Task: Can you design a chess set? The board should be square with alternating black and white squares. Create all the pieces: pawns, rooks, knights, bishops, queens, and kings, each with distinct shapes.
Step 1219:
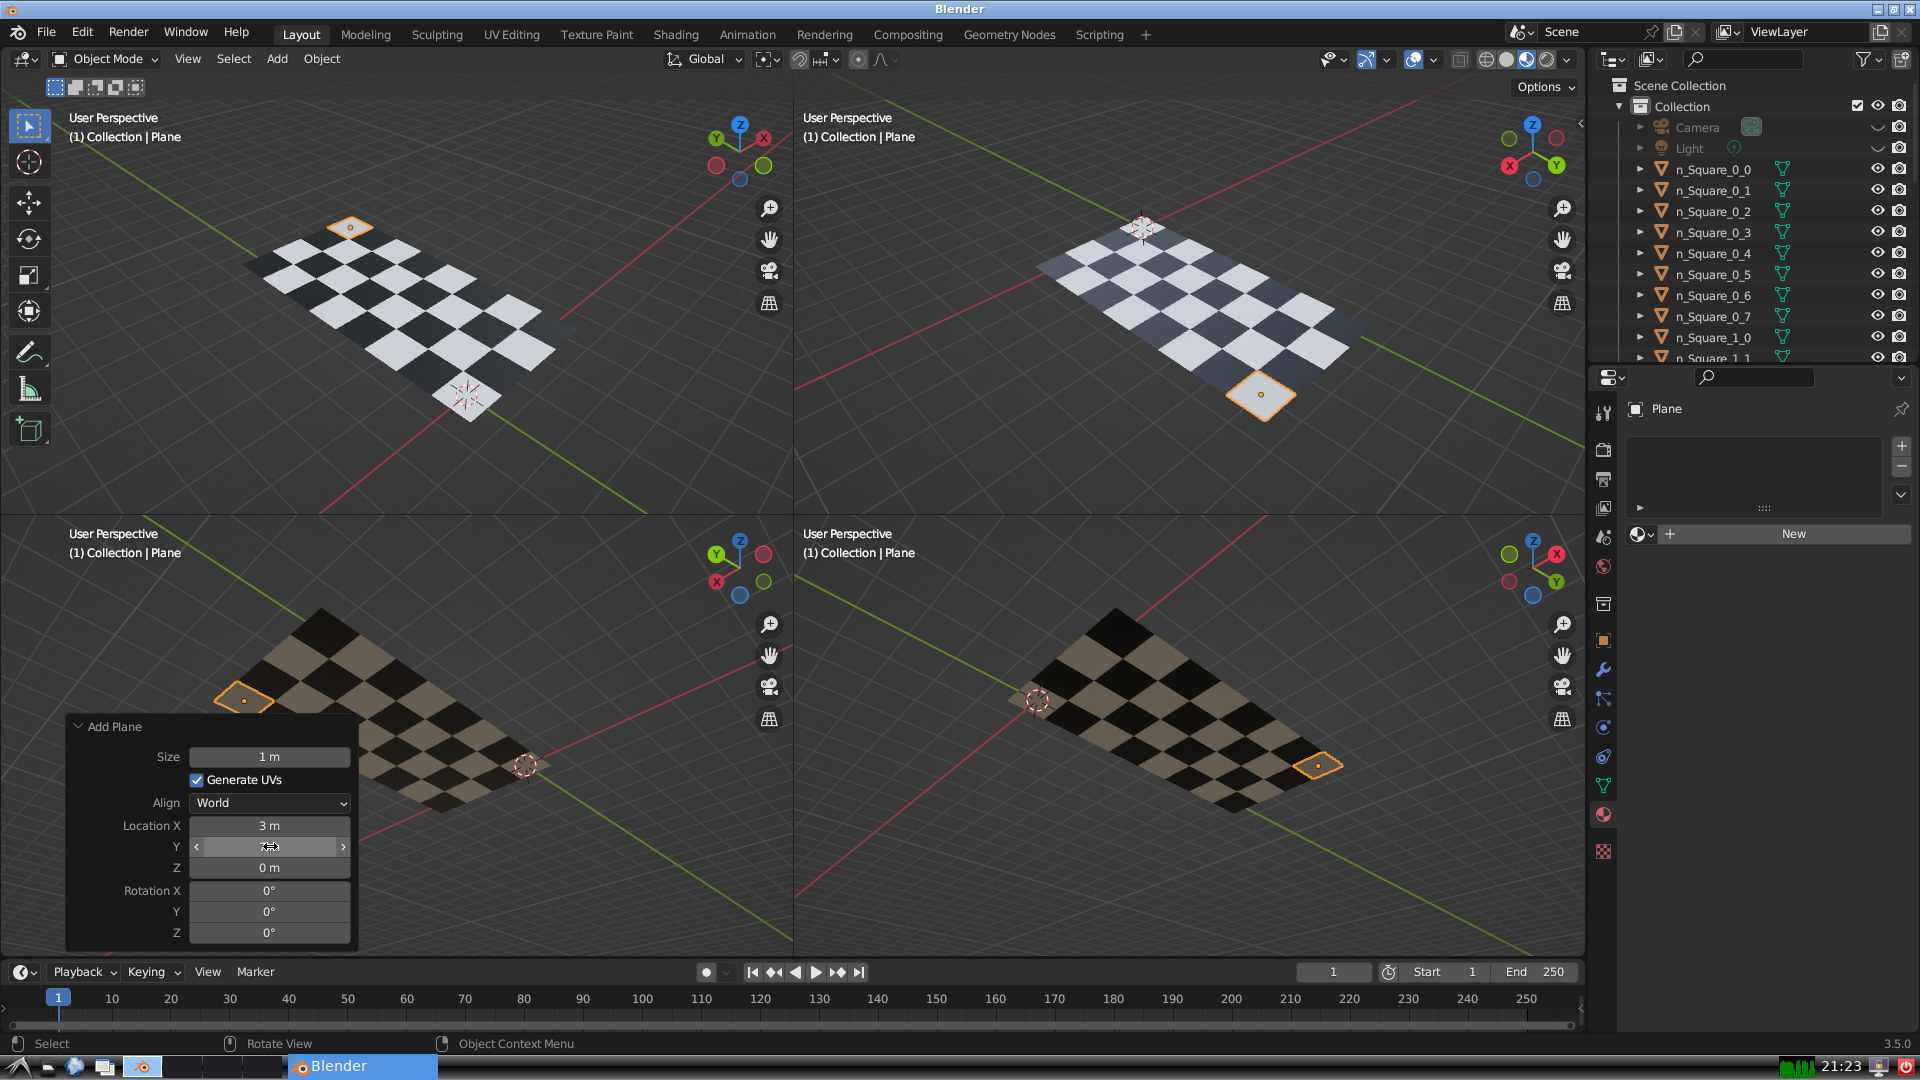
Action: {"mouse_move": [270, 867]}